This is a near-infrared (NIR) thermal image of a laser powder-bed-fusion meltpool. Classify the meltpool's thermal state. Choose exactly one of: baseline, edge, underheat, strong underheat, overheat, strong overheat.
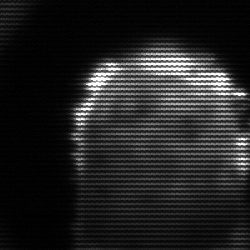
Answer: baseline